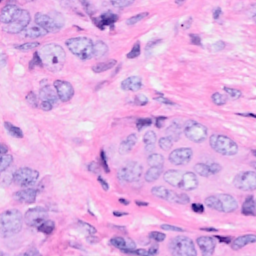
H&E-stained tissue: Breast